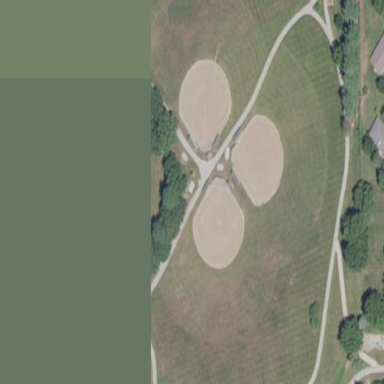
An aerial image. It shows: Baseball pitch for leisure and sports activities.